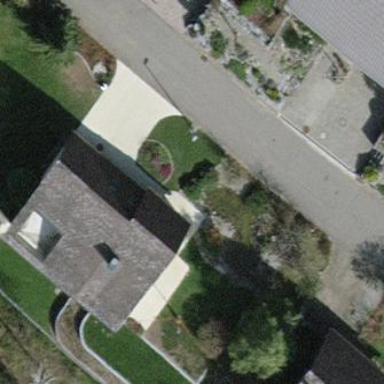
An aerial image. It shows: Detached building.